Question: I have this array:
'''
$array = [
[
'code' => 'dhl',
'customer_costs' => [
22 => '1.000',
11 => '3.000',
]
],
[
'code' => 'fedex',
'customer_costs' => [
22 => '4.000',
11 => '6.000',
]
]
];
'''
I need to rebuild it this way:
'''
array(2) {
[22]=>
array(2) {
["dhl"]=>
string(5) "1.000"
["fedex"]=>
string(5) "4.000"
}
[11]=>
array(2) {
["dhl"]=>
string(5) "3.000"
["fedex"]=>
string(5) "6.000"
}
}
'''
My code:
'''
$arr=[];
foreach ($array as $r=>$v) {
$number = array_keys($v['customer_costs']);
foreach ($number as $k) {
$arr[$k][]=[$v['code'] => $v['customer_costs'][$k]];
}
}
'''
this is result enter code here

I need to use the deepest level's keys as first level keys and combine the 'code' value with the deepest level's value respecting the new grouping.
How to make it so that it would be like in the example?
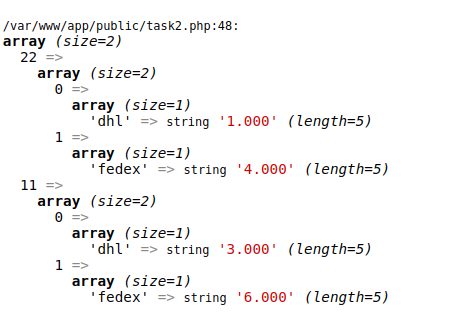
Answer: You're very close, but you're adding an extra array layer in your second loop. Change
'''
$arr[$k][]=[$v['code'] => $v['customer_costs'][$k]];
'''
to
'''
$arr[$k][$v['code']]=$v['customer_costs'][$k];
'''
And you'll get
'''
array(2) {
[22]=>
array(2) {
["dhl"]=>
string(5) "1.000"
["fedex"]=>
string(5) "4.000"
}
[11]=>
array(2) {
["dhl"]=>
string(5) "3.000"
["fedex"]=>
string(5) "6.000"
}
}
'''